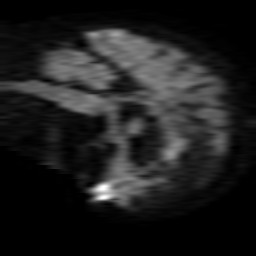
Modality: TRACE
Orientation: sagittal
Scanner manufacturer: philips
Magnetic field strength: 1.5 T
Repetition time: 4.933 s
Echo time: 0.07843 s